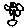
Label: flower